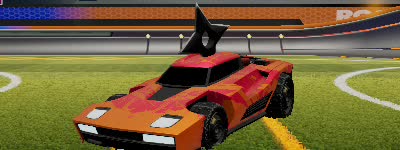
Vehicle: breakout